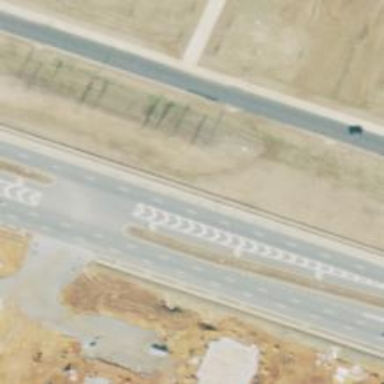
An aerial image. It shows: Asphalt trunk link road.